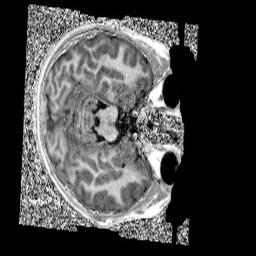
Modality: UNIT1
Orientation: axial
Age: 11
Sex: male
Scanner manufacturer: siemens
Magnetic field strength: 3 T
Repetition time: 4 s
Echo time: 0.00299 s